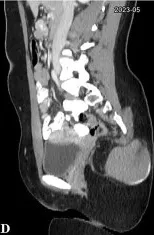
Selected sagittal CT cuts of the pelvis with oral and IV contrast (Venous phase) from left to right sides of the body (A-D), showing the mentioned gluteal mass. The cystic component of the mass is noted at the right gluteal region and the pre-coccygeal portion is well shown in C.
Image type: radiology (ct)